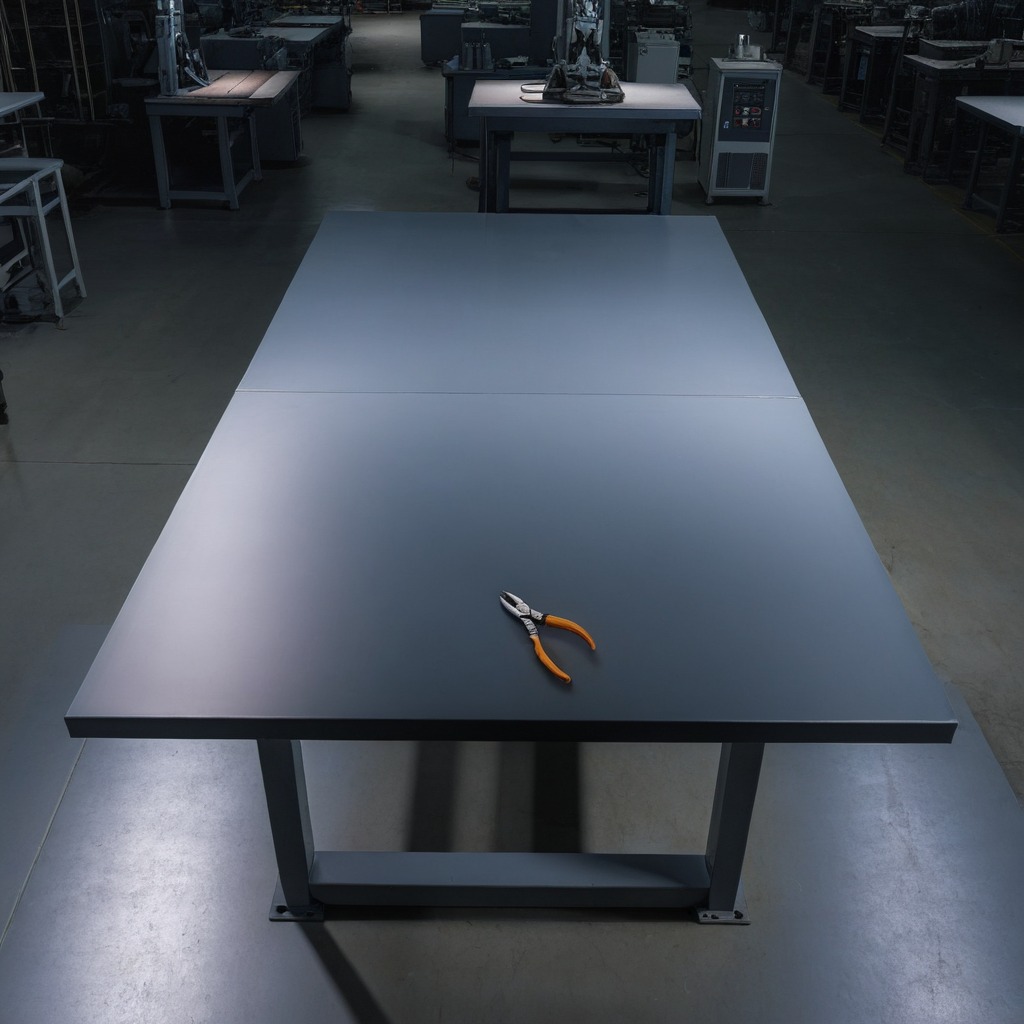
A plier is lying on a tabletop in the basement in the evening.